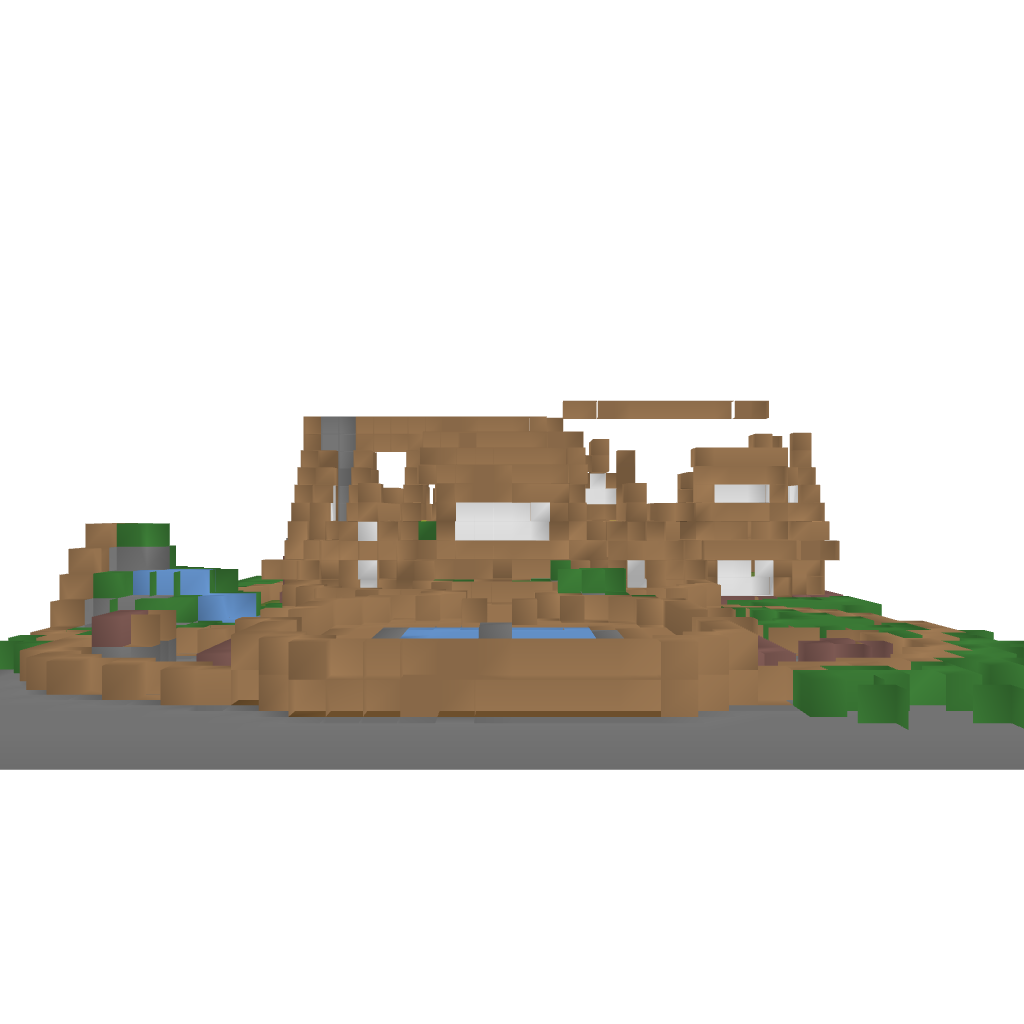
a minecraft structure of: Rustic Log Cabin bad low quality